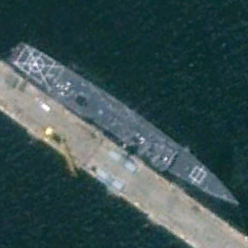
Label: cruiser